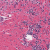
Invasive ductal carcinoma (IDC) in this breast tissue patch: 0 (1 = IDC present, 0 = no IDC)